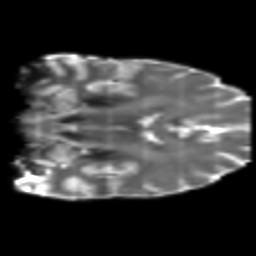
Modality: T2w
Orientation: coronal
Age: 33
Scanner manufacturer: philips
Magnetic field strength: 3 T
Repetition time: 8.6 s
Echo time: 0.127 s